Field crop: maize
Growth stage: 1
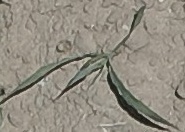
Species: sorghum